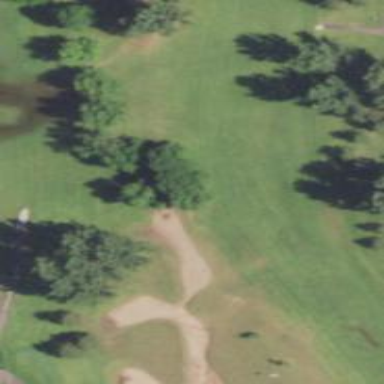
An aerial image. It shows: Golf hole.